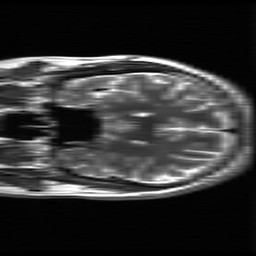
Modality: T2w
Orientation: coronal
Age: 26
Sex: male
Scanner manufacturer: ge
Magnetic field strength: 3 T
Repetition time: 5.192 s
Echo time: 0.1003 s